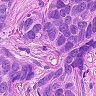
Metastatic tissue present: yes